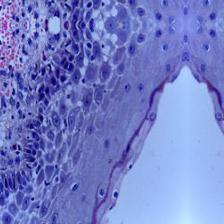
Diagnosis: Normal